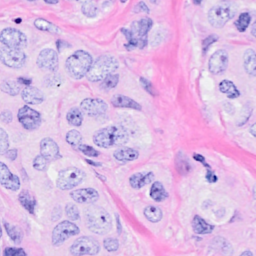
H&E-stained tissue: Breast